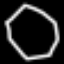
Label: octagon